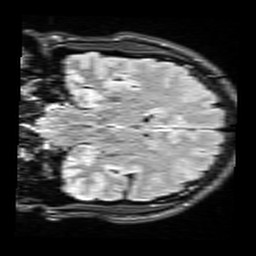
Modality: FLAIR
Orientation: coronal
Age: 39
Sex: male
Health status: healthy
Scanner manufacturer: siemens
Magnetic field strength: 3 T
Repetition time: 9 s
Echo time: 0.088 s